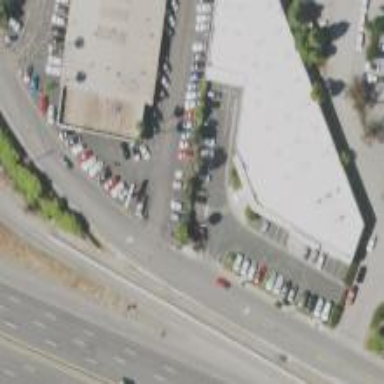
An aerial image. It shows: Commercial building housing car shop.